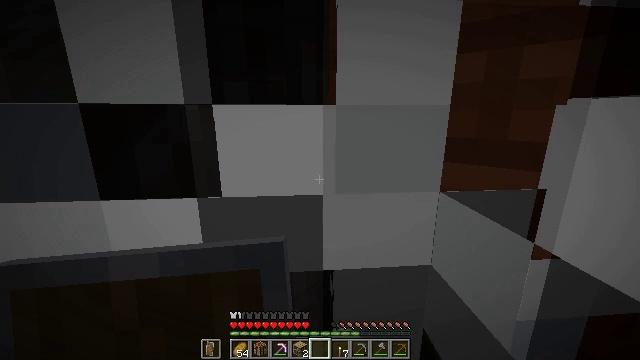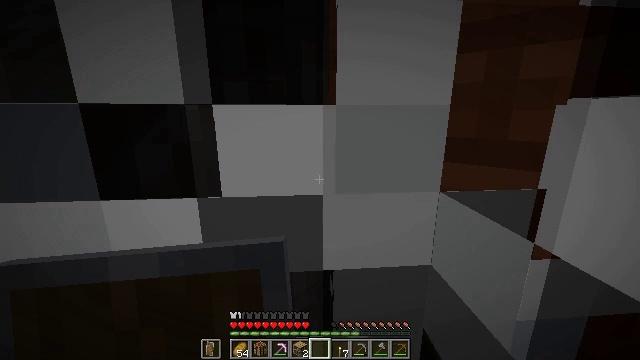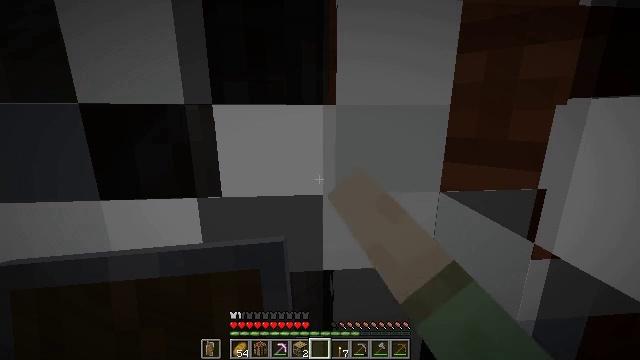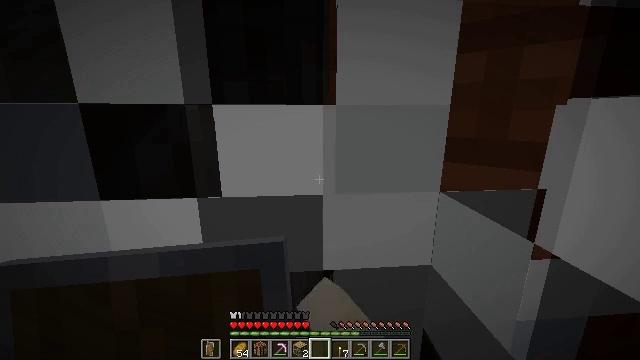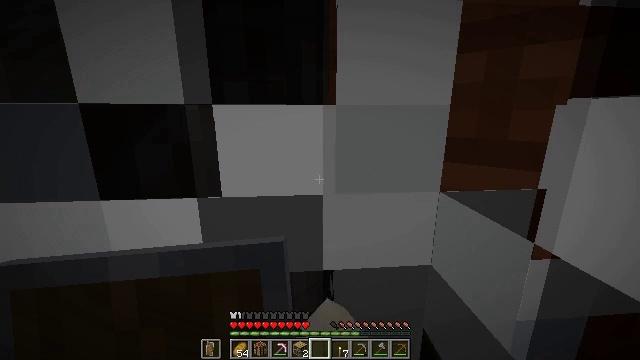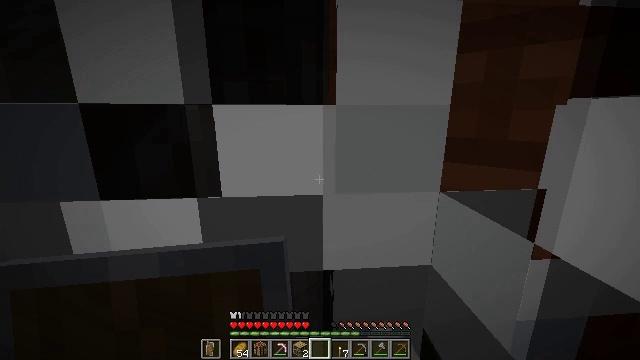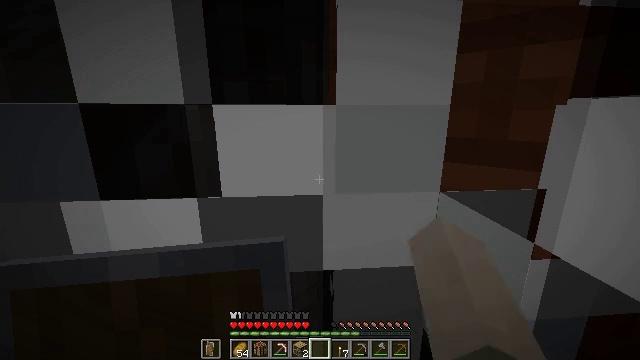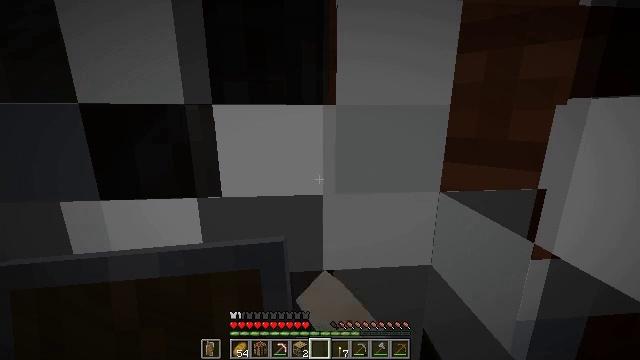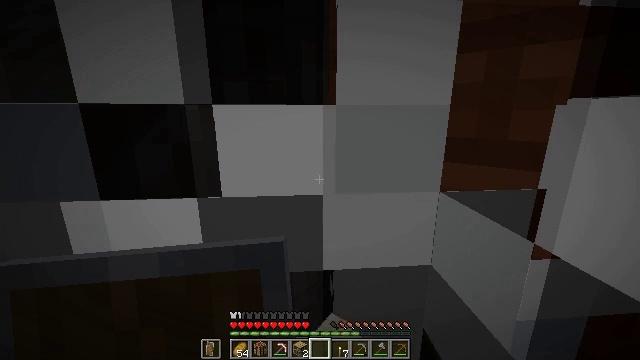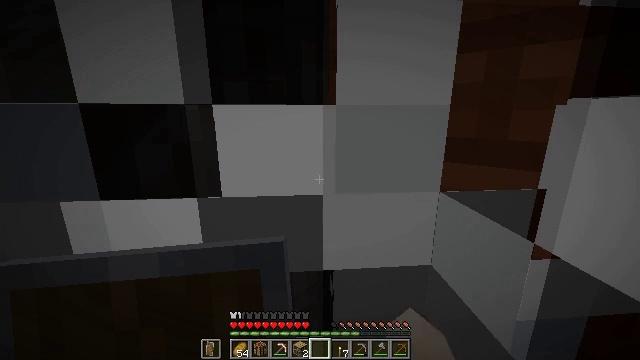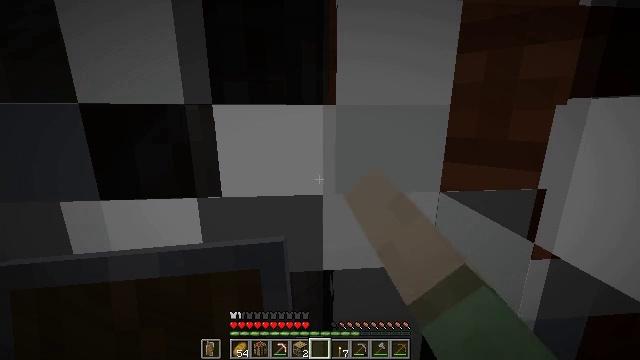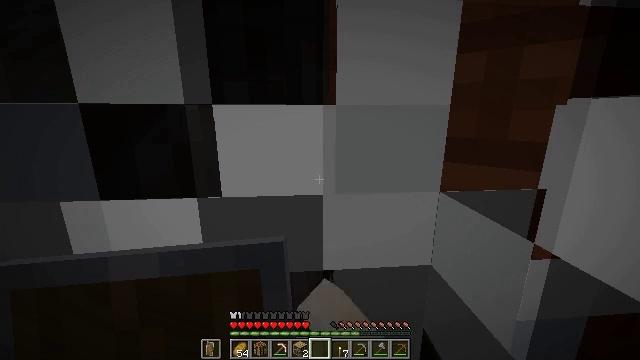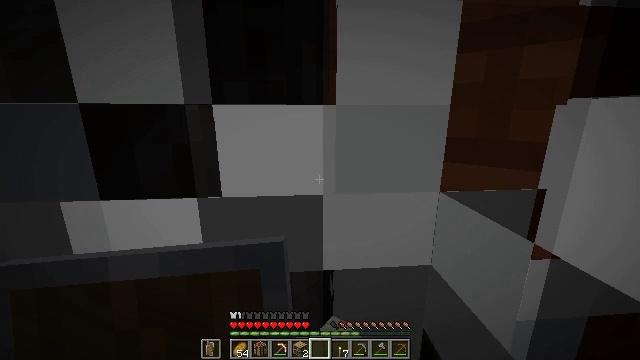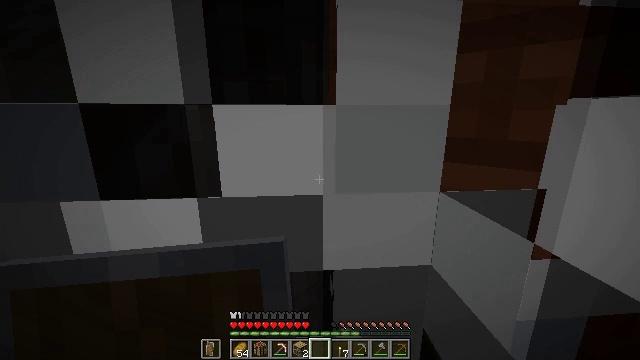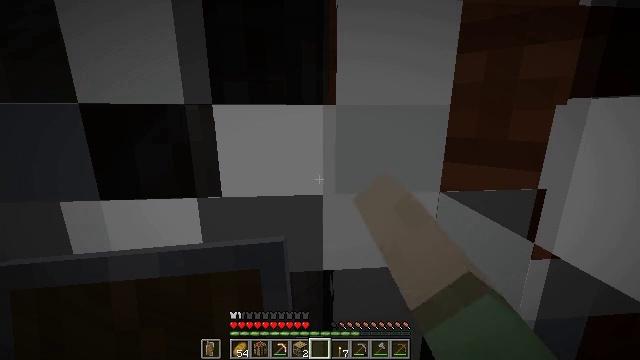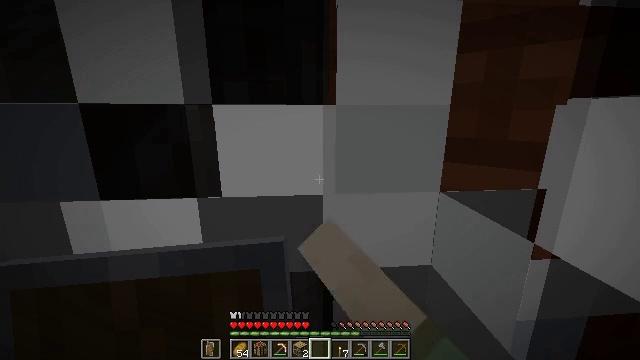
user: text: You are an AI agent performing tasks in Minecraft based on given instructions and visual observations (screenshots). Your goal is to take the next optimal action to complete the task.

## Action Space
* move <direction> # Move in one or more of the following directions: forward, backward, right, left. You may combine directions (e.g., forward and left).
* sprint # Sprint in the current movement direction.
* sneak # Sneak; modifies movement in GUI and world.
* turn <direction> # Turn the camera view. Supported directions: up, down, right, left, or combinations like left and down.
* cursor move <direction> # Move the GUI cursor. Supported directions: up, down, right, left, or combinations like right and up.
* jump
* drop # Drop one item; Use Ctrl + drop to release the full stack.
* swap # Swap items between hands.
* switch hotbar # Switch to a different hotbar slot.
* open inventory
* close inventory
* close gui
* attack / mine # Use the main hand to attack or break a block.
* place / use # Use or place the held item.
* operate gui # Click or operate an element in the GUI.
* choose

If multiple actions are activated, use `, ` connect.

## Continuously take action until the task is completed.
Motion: motion action
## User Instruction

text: Attack the bookshelf to recycle it.
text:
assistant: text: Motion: attack / mine
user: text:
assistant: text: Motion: attack / mine
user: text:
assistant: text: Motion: attack / mine
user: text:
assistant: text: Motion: attack / mine
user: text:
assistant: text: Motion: attack / mine
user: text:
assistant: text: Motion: attack / mine
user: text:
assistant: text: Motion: attack / mine
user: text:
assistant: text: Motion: attack / mine
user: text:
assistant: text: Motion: attack / mine
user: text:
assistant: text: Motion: attack / mine
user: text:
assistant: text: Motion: attack / mine
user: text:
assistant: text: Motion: attack / mine
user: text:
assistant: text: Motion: attack / mine
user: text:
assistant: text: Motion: attack / mine
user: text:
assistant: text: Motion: attack / mine
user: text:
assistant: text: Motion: attack / mine
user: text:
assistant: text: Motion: attack / mine
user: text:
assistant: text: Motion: attack / mine
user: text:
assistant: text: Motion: attack / mine
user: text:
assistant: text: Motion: attack / mine
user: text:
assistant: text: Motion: attack / mine
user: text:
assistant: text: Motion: attack / mine
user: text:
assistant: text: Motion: attack / mine
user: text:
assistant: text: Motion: attack / mine
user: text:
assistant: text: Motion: attack / mine
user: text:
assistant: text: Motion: attack / mine
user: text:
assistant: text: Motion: attack / mine
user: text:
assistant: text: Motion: attack / mine
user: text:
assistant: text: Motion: attack / mine
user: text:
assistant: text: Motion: attack / mine